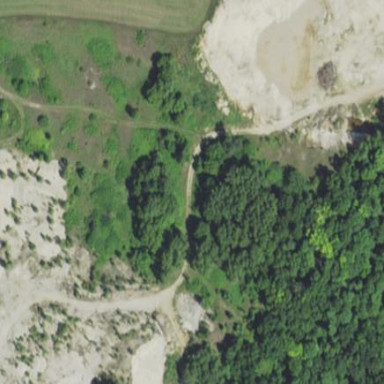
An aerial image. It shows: Quarry area.